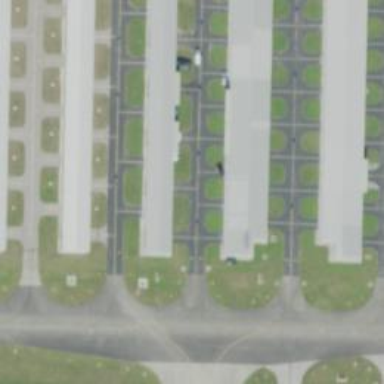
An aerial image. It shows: Image of taxiway at airport.